Question: I have two tables as seen below

The first table is for users and is populated via a registration form on the client side. When a new user is created, I need the second 'quotas' table to be populated with date, amount, and linked with the user id. The 'user_id' is used to pull the quotas information in a GET and display client side. I am having issues using the 'id' to populate the second table at the time of creation. I am using knex to make all queries. Would I be using join to link them in knex?
'''
hydrateRouter // get all users
.route('/api/user')
.get((req, res) => {
knexInstance
.select('*')
.from('hydrate_users')
.then(results => {
res.json(results)
})
})
.post(jsonParser, (req, res, next) => { // register new users
const { username, glasses } = req.body;
const password = bcrypt.hashSync(req.body.password, 8);
const newUser = { username, password, glasses };
knexInstance
.insert(newUser)
.into('hydrate_users')
.then(user => {
res.status(201).json(user);
})
.catch(next);
})
'''
'''
export default class Register extends React.Component {
constructor(props) {
super(props);
this.state = {
username: '',
password: '',
glasses: 0
}
}
handleSubmit(event) {
event.preventDefault();
fetch('http://localhost:8000/api/user', {
method: 'POST',
headers: {
'Content-Type': 'application/json'
},
body: JSON.stringify(this.state)
})
.then(response => response.json())
.then(responseJSON => {
this.props.history.push('/login');
})
}
'''
'''
hydrateRouter
.route('/api/user/waterconsumed/:user_id') // display water consumed/day
.all(requireAuth)
.get((req, res, next) => {
const {user_id} = req.params;
knexInstance
.from('hydrate_quotas')
.select('amount')
.where('user_id', user_id)
.first()
.then(water => {
res.json(water)
})
.catch(next)
})
'''
Thank you!
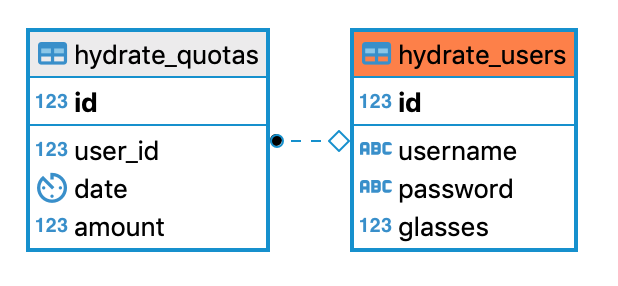
Answer: ## Getting the id of an inserted row
So this is a common pattern in relational databases, where you can't create the egg until you have the unique id of the chicken that lays it! Clearly, the database needs to tell you how it wants to refer to the chicken.
In Postgres, you can simply use Knex's '.returning' function to make it explicit that you want the new row's 'id' column returned to you after a successful insert. That'll make the first part of your query look like this:
'''
knexInstance
.insert(newUser)
.into('users')
.returning('id')
'''
'RETURNING'
Ok, so we know which chicken we're after. Now we need to make sure we've waited for the right id, then go ahead and use it:
'''
.then(([ userId ]) => knexInstance
.insert({ user_id: userId,
date: knex.fn.now(),
amount: userConstants.INITIAL_QUOTA_AMOUNT })
.into('quotas')
)
'''
Or however you choose to populate that second table.
'DATE''created''updated'
## Responding with sensible data
So that's basic "I have the ID, let's insert to another table" strategy. However, you actually want to be able to respond with the user that was created... this seems like sensible API behaviour for a 201 response.
What you want to do is respond with the entire user record from the database, which will expose the password hash (as you're doing in your first code block from your question). Ideally, you'd probably like to respond with some UI-friendly combination of both tables.
Luckily, '.returning' also accepts an array argument. This allows us to pass a list of columns we'd like to respond with, reducing the risk of accidentally exposing something to the API surface that we'd rather not transmit.
'''
const userColumns = [ 'id', 'username', 'glasses' ]
const quotaColumns = [ 'amount' ]
knexInstance
.insert(newUser)
.into('users')
.returning(userColumns)
.then(([ user]) => knexInstance
.insert({
user_id: user.id,
date: knex.fn.now(),
amount: userConstants.INITIAL_QUOTA_AMOUNT
})
.into('quotas')
.returning(quotaColumns)
.then(([ quota ]) => res.status(201)
.json({
...user,
...quota
})
)
)
'''
## Async/await for readability
These days, I'd probably avoid a promise chain like that in favour of the syntactic sugar that 'await' provides us.
'''
try {
const [ user ] = await knexInstance
.insert(newUser)
.into('users')
.returning(userColumns)
const [ quota ] = await knexInstance
.insert({
user_id: userId,
date: knex.fn.now(),
amount: userConstants.INITIAL_QUOTA_AMOUNT
})
.into('quotas')
.returning(quotaColumns)
res
.status(201)
.json({
...user,
...quota
})
} catch (e) {
next(Error("Something went wrong while inserting a user!"))
}
'''
## A note on transactions
There are a few assumptions here, but one big one: we assume that both inserts will be successful. Sure, we provide some error handling, but there's still the possibility that the first insert will succeed, and the second fail or time out for some reason.
Typically, we'd do multiple insertions in a transaction block. Here's how Knex handles this:
'''
try {
const userResponse = await knexInstance.transaction(async tx => {
const [ user ] = await tx.insert(...)
const [ quota ] = await tx.insert(...)
return {
...user,
...quota
}
})
res
.status(201)
.json(userResponse)
} catch (e) {
next(Error('...'))
}
'''
This is good general practice for multiple inserts that depend on each other, since it sets up an "all or nothing" approach: if something fails, the database will go back to its previous state.